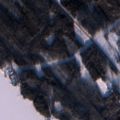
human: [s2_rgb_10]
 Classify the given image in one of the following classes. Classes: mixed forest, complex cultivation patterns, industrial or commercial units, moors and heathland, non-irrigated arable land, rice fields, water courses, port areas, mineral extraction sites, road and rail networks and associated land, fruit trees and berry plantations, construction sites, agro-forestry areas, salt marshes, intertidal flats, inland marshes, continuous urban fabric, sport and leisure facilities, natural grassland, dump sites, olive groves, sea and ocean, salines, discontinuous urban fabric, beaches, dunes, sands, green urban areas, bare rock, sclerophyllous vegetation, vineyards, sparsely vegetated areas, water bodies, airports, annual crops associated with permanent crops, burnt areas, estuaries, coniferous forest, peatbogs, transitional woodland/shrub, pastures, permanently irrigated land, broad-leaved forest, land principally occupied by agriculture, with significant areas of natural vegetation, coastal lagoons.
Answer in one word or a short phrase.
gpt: coniferous forest, mixed forest, water bodies